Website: lowes
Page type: newsletter-management
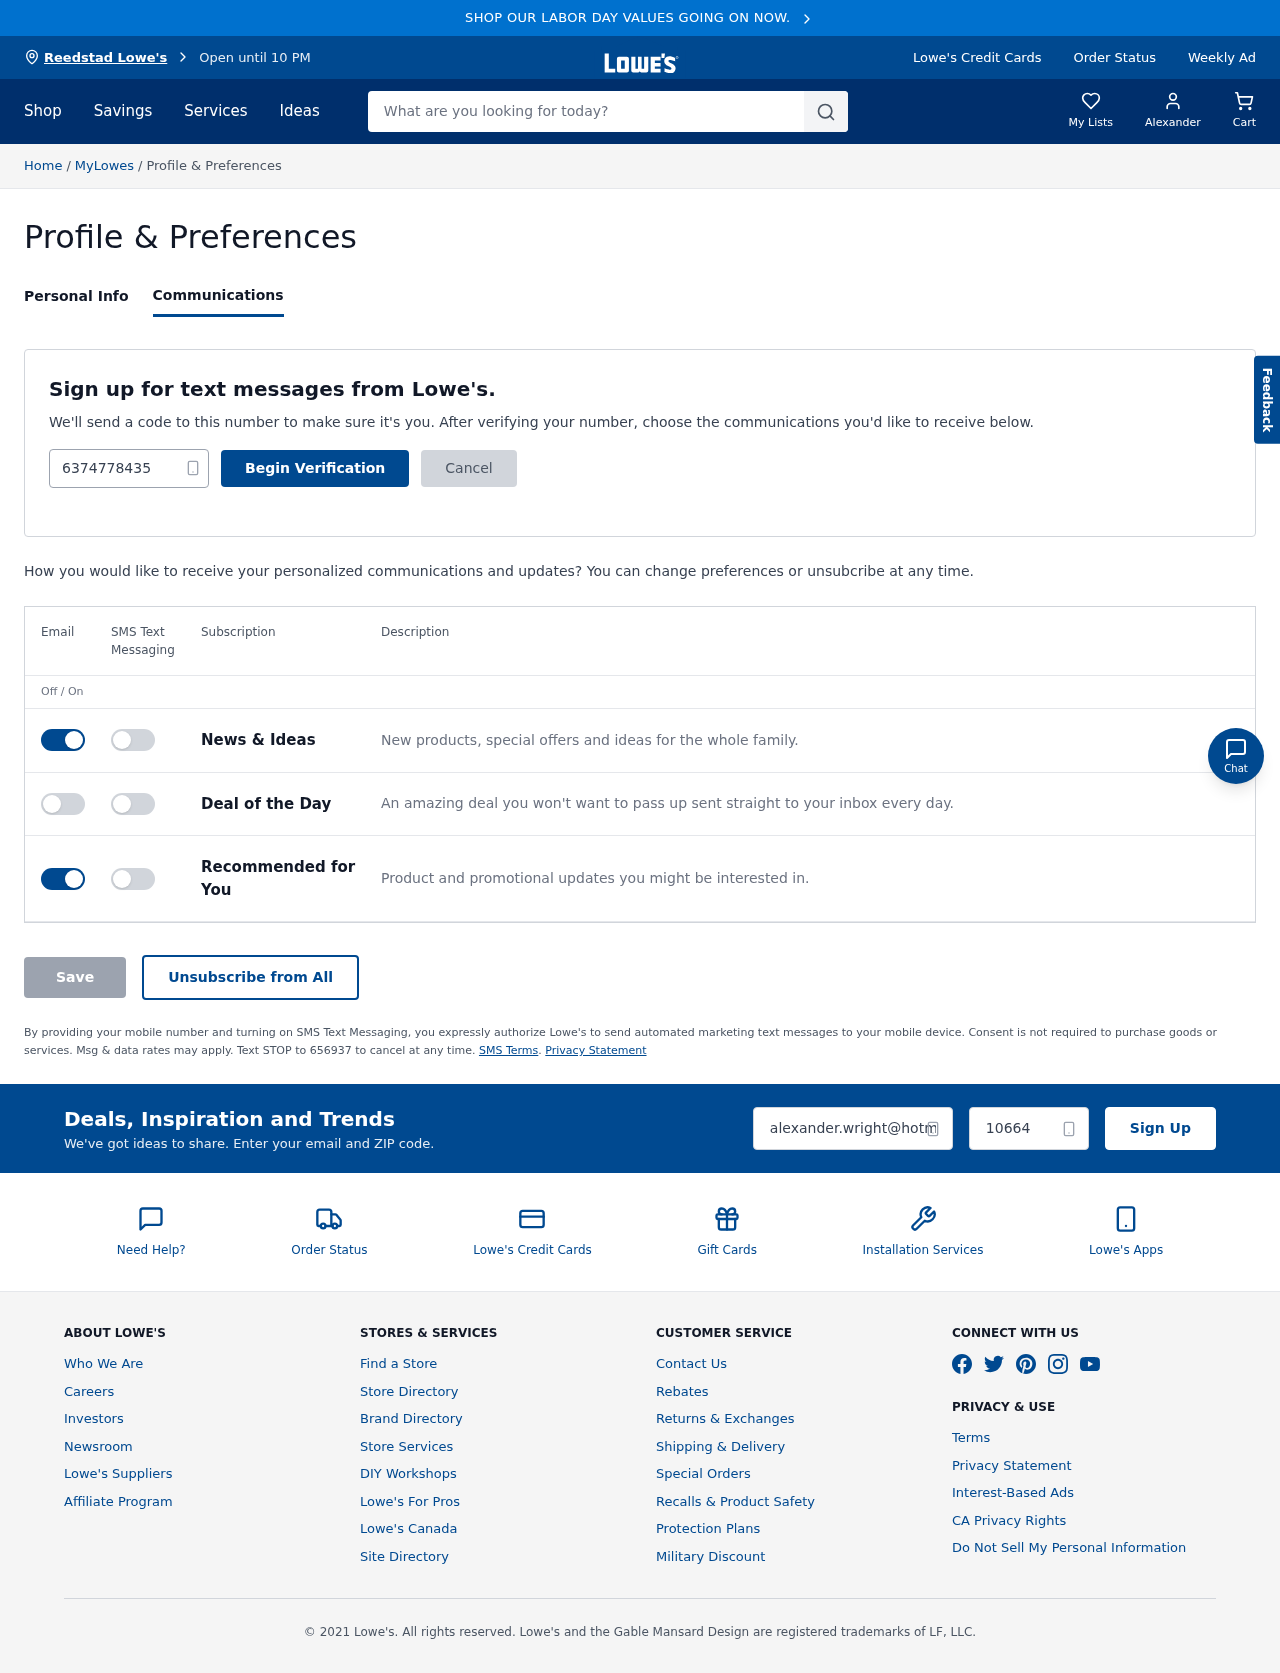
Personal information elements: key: PII_CITY
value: Reedstad Lowe's
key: PII_EMAIL
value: alexander.wright@hotmail.com
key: PII_FIRSTNAME
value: Alexander
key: PII_PHONE
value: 6374778435
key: PII_POSTCODE
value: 10664
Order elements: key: ORDER_NUM_ITEMS
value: Cart
Search elements: key: HEADER_SEARCH
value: What are you looking for today?